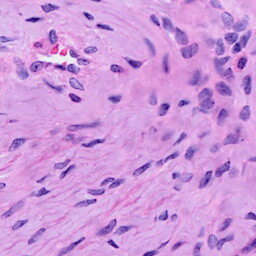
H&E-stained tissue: Cervix